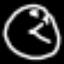
Label: clock